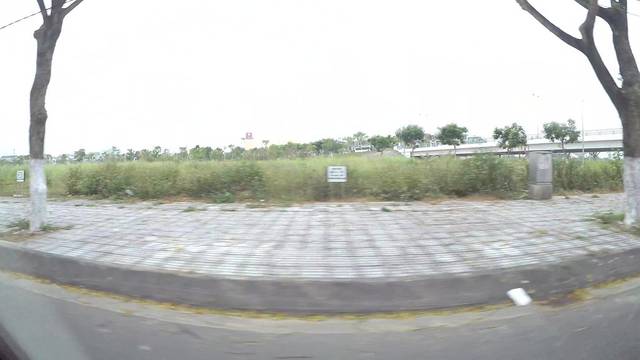
Region: Vietnam
Coordinates: 16.034, 108.234